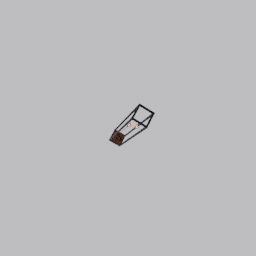
Label: lighting